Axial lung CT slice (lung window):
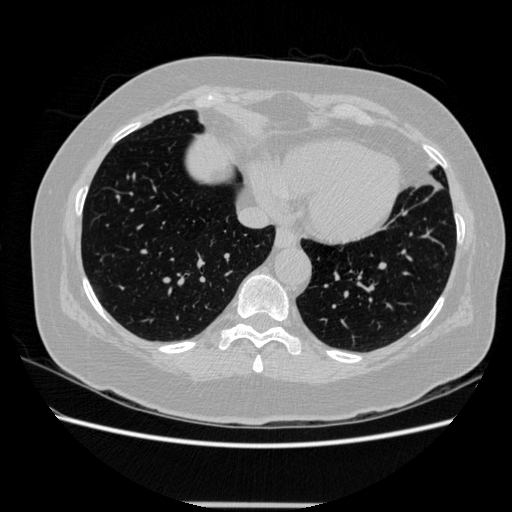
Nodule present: no